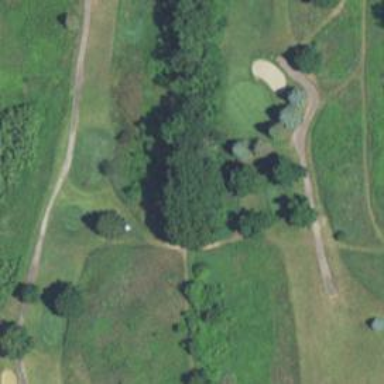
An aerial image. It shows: Golf cartpath that is also road path.